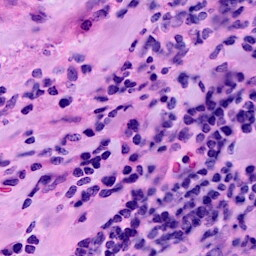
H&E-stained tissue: Breast